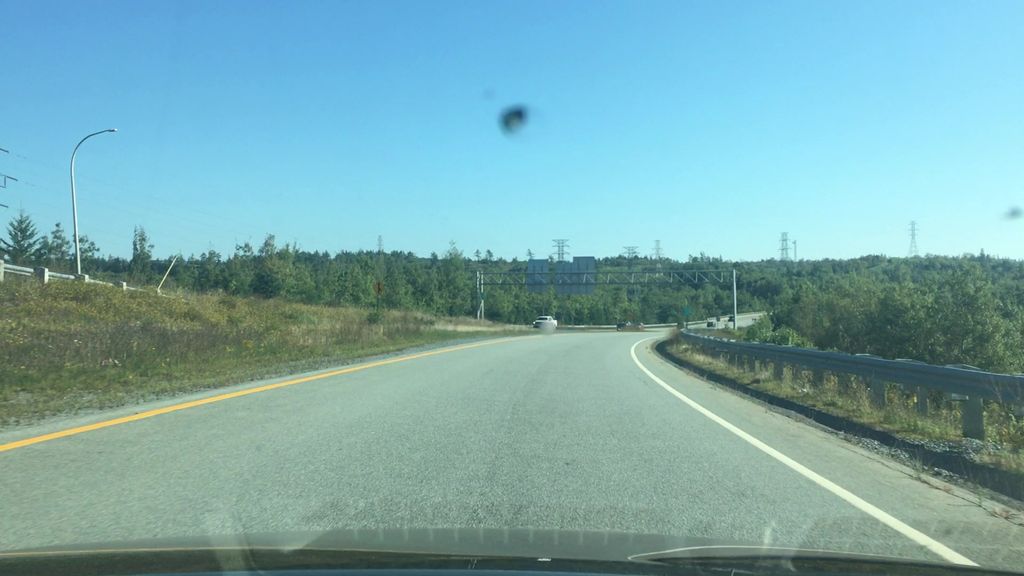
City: halifax